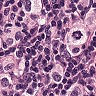
Metastatic tissue present: yes